Interaction volume radius: 5 \u00c5
Interaction volume height: 25 \u00c5
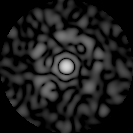
Disorder parameter: 0.7901